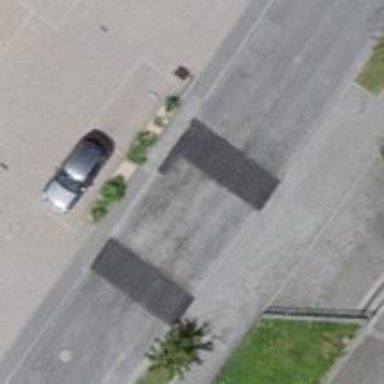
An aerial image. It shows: Feature for traffic calming is present.